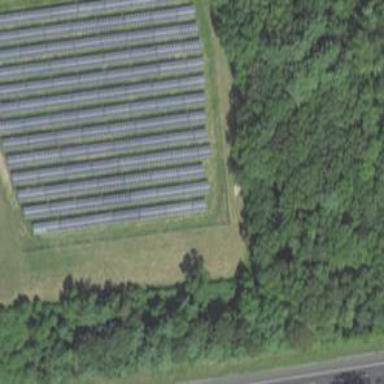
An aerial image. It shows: Solar power plant with photovoltaic technology. The plant generates electricity and is surrounded by fence.